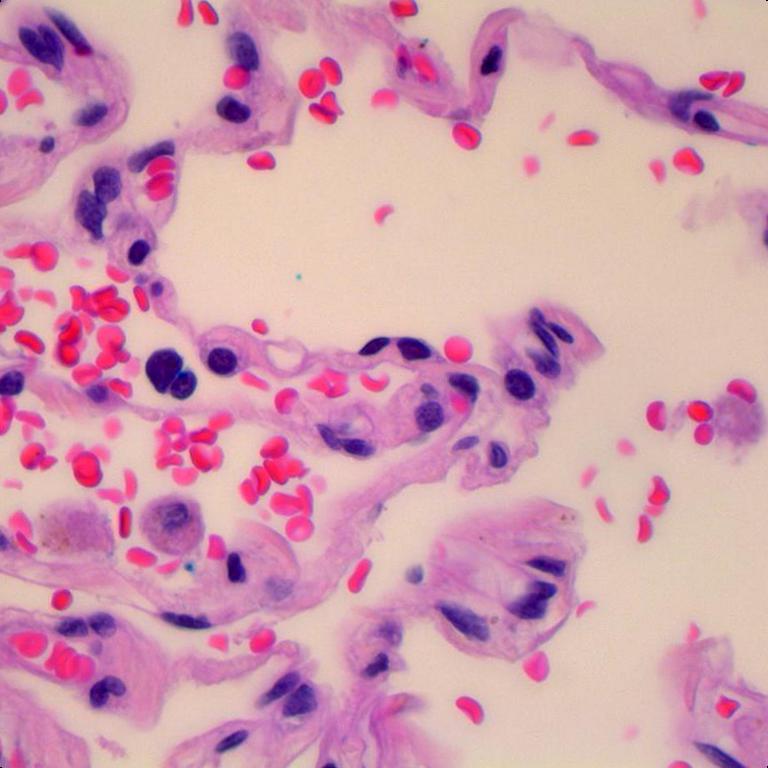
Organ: lung
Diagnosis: benign